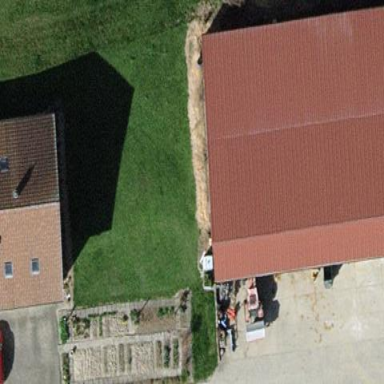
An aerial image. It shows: Farm auxiliary building.